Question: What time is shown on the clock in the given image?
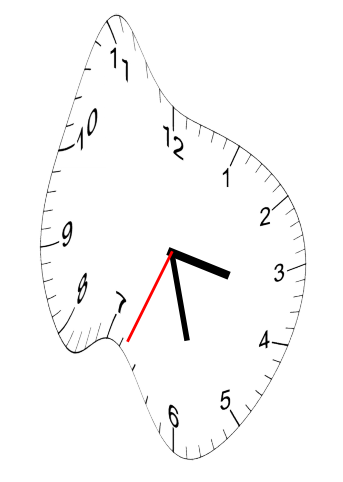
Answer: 03:27:34